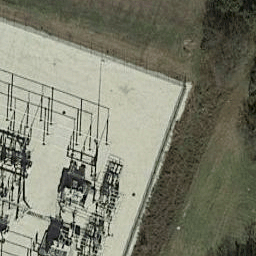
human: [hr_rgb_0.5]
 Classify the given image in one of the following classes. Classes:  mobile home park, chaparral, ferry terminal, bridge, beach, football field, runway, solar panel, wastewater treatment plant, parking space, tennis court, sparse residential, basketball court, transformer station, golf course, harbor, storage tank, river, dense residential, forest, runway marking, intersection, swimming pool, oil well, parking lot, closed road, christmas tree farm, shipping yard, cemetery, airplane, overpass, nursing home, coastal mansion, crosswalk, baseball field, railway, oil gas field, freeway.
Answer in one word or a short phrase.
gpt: transformer station